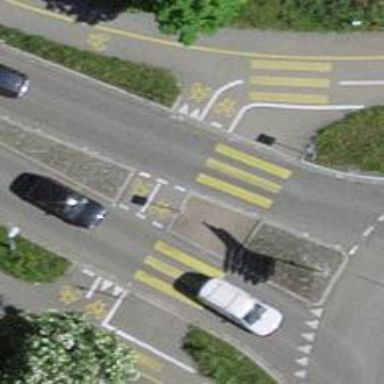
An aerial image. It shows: Asphalt cycleway with adjacent asphalt footway.